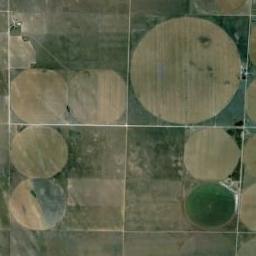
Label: circular_farmland